Brain MRI, t1w sequence, axial 2D slice.
Patient: age 44, sex F, weight 96 kg, height 1.95 m
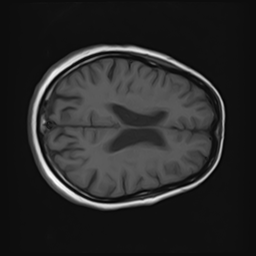